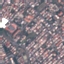
Land use / land cover: Residential